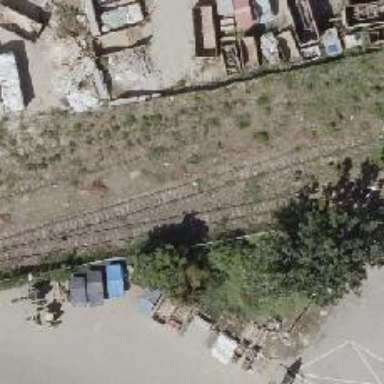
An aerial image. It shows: Railway spur service.